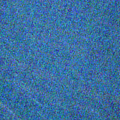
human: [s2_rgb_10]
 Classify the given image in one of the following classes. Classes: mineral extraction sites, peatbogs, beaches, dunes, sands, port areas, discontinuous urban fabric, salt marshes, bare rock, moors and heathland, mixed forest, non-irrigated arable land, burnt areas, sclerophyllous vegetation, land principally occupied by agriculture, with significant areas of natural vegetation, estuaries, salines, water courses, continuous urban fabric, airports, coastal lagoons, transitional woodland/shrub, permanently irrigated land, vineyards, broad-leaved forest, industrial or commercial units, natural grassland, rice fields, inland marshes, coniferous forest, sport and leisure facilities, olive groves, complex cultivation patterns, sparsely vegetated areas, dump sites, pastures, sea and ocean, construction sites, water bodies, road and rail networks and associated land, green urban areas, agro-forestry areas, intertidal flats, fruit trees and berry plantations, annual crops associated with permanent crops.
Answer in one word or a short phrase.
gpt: water bodies